Interaction volume radius: 5 \u00c5
Interaction volume height: 40 \u00c5
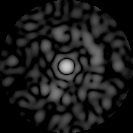
Disorder parameter: 0.8486